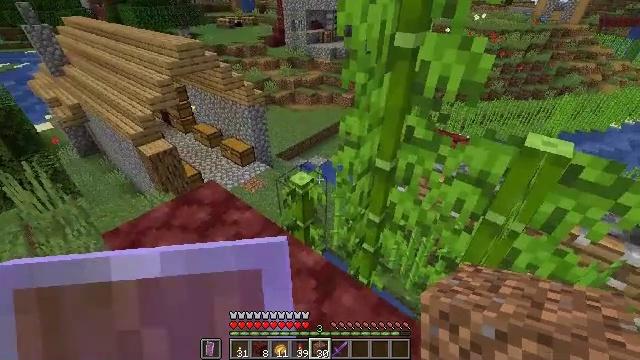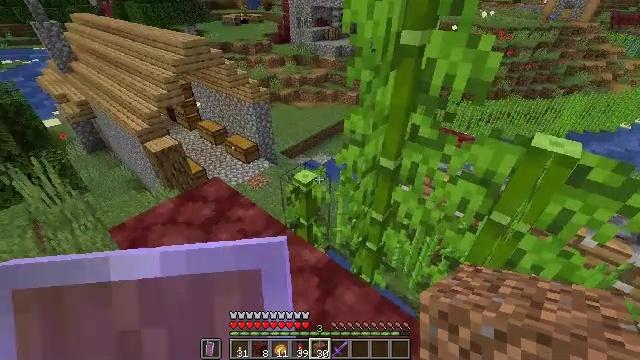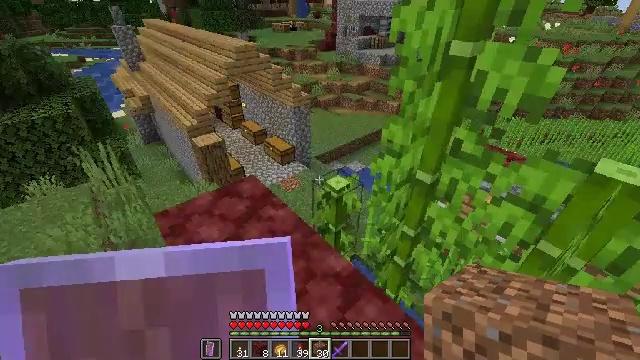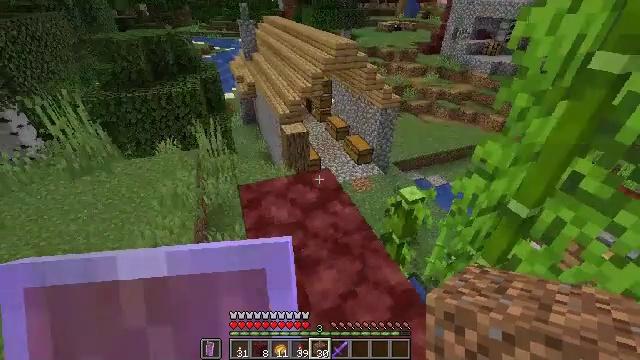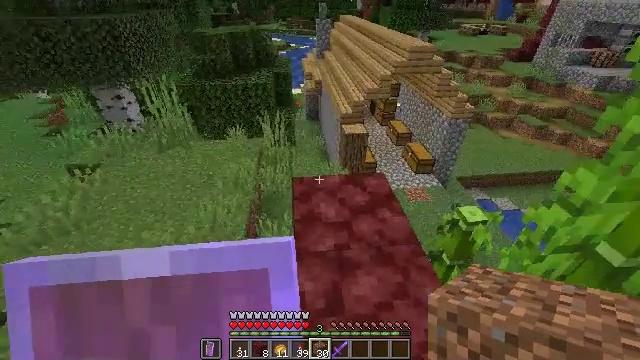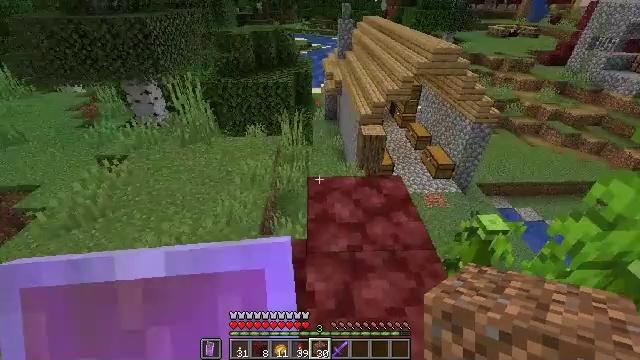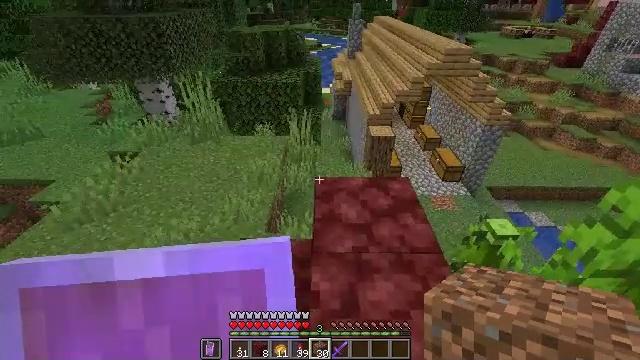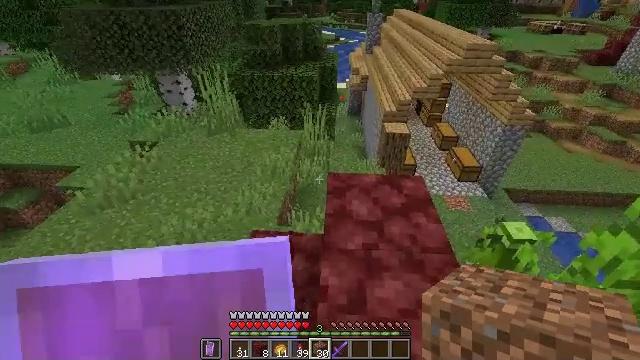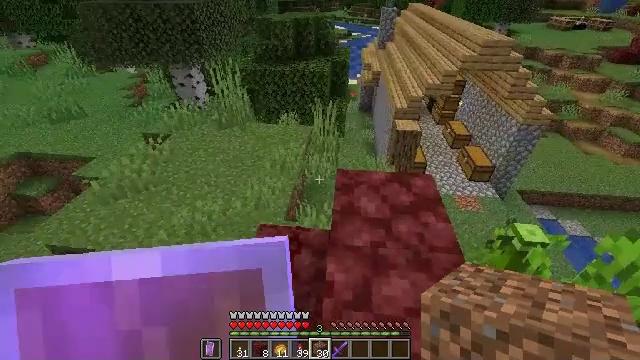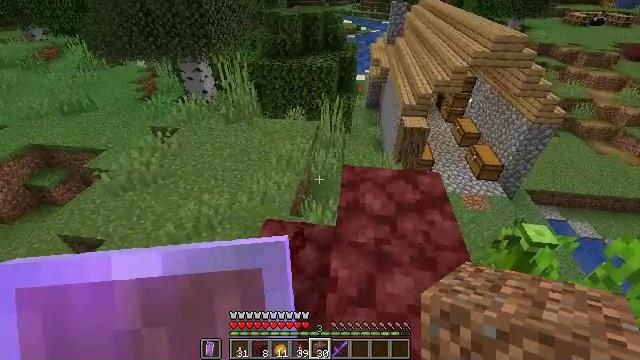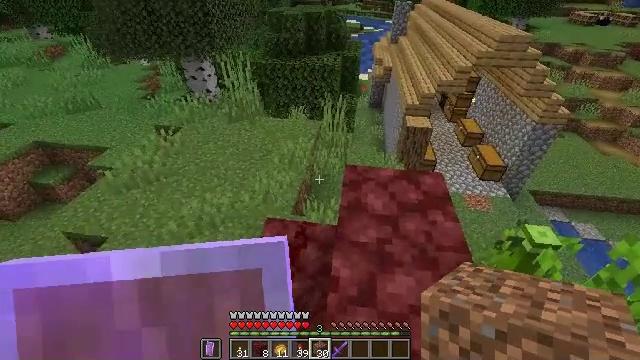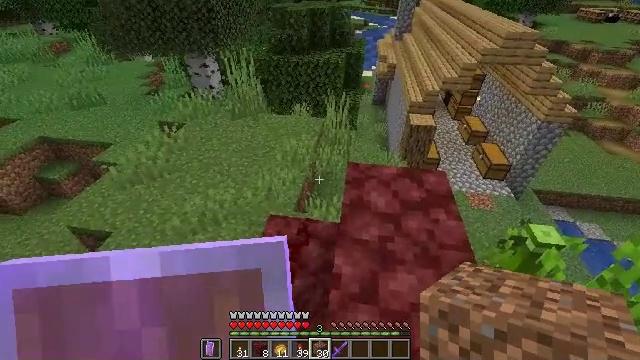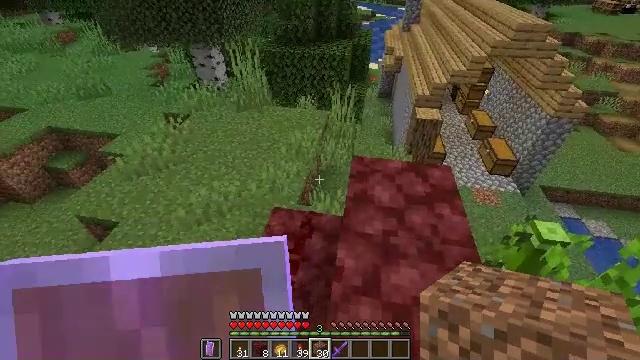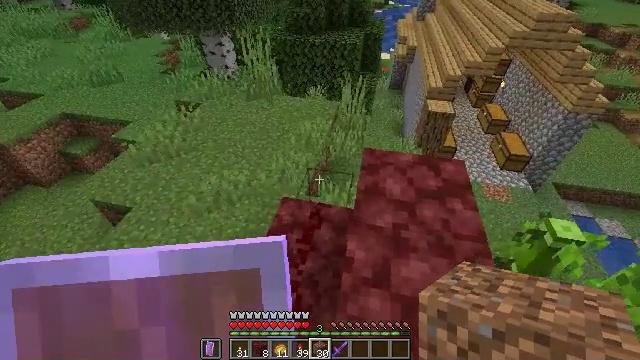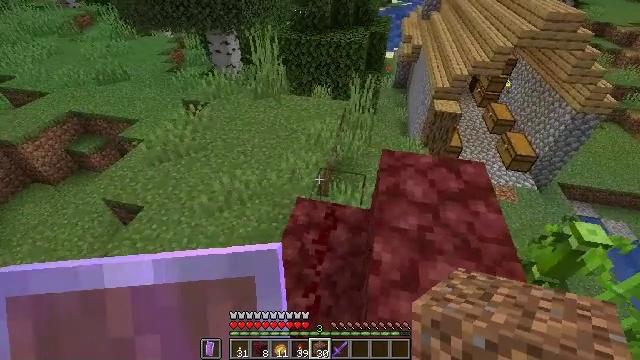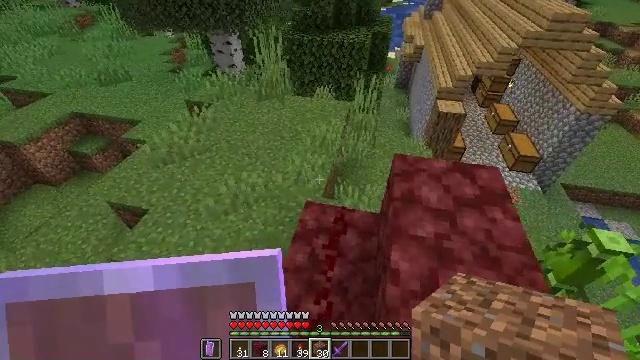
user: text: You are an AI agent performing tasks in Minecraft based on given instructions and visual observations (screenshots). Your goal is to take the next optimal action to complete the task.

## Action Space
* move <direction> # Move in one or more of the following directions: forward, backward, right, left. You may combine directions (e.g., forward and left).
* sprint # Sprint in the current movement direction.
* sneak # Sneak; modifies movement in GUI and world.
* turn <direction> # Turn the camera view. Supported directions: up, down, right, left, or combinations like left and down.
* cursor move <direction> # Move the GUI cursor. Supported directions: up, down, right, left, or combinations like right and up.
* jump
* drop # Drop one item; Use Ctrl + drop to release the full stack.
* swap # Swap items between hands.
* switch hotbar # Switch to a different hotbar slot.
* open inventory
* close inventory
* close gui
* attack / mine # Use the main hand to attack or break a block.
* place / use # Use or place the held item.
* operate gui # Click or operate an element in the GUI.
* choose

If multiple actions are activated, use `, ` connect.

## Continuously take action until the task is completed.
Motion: motion action
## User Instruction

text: Get the white banner into your inventory.
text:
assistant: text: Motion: turn left
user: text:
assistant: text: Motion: turn left and up
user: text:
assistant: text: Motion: turn left
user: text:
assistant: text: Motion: turn left
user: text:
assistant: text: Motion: turn left
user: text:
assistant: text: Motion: turn left
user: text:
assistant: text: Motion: turn left and down
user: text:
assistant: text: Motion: turn left
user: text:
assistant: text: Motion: turn left
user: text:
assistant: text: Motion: no_op
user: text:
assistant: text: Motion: no_op
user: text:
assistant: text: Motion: turn left and down
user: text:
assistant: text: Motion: move left, turn left and down
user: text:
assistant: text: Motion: move left
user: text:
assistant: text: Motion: move forward and move left
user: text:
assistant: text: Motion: move forward and move left
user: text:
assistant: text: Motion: move forward and move left
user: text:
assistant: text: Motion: move forward
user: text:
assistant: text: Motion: move forward
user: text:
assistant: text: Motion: move forward
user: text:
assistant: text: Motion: move forward
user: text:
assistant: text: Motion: move forward and move left
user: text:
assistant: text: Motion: move forward and move left, turn right
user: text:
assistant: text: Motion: move forward and move left, turn right
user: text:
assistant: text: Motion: move forward and move left, turn right
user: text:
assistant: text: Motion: move forward and move left, turn right
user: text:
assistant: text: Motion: move forward, turn right
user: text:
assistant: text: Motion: move forward, turn right
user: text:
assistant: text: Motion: move forward, turn right
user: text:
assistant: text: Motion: move forward, turn right and up